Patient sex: M
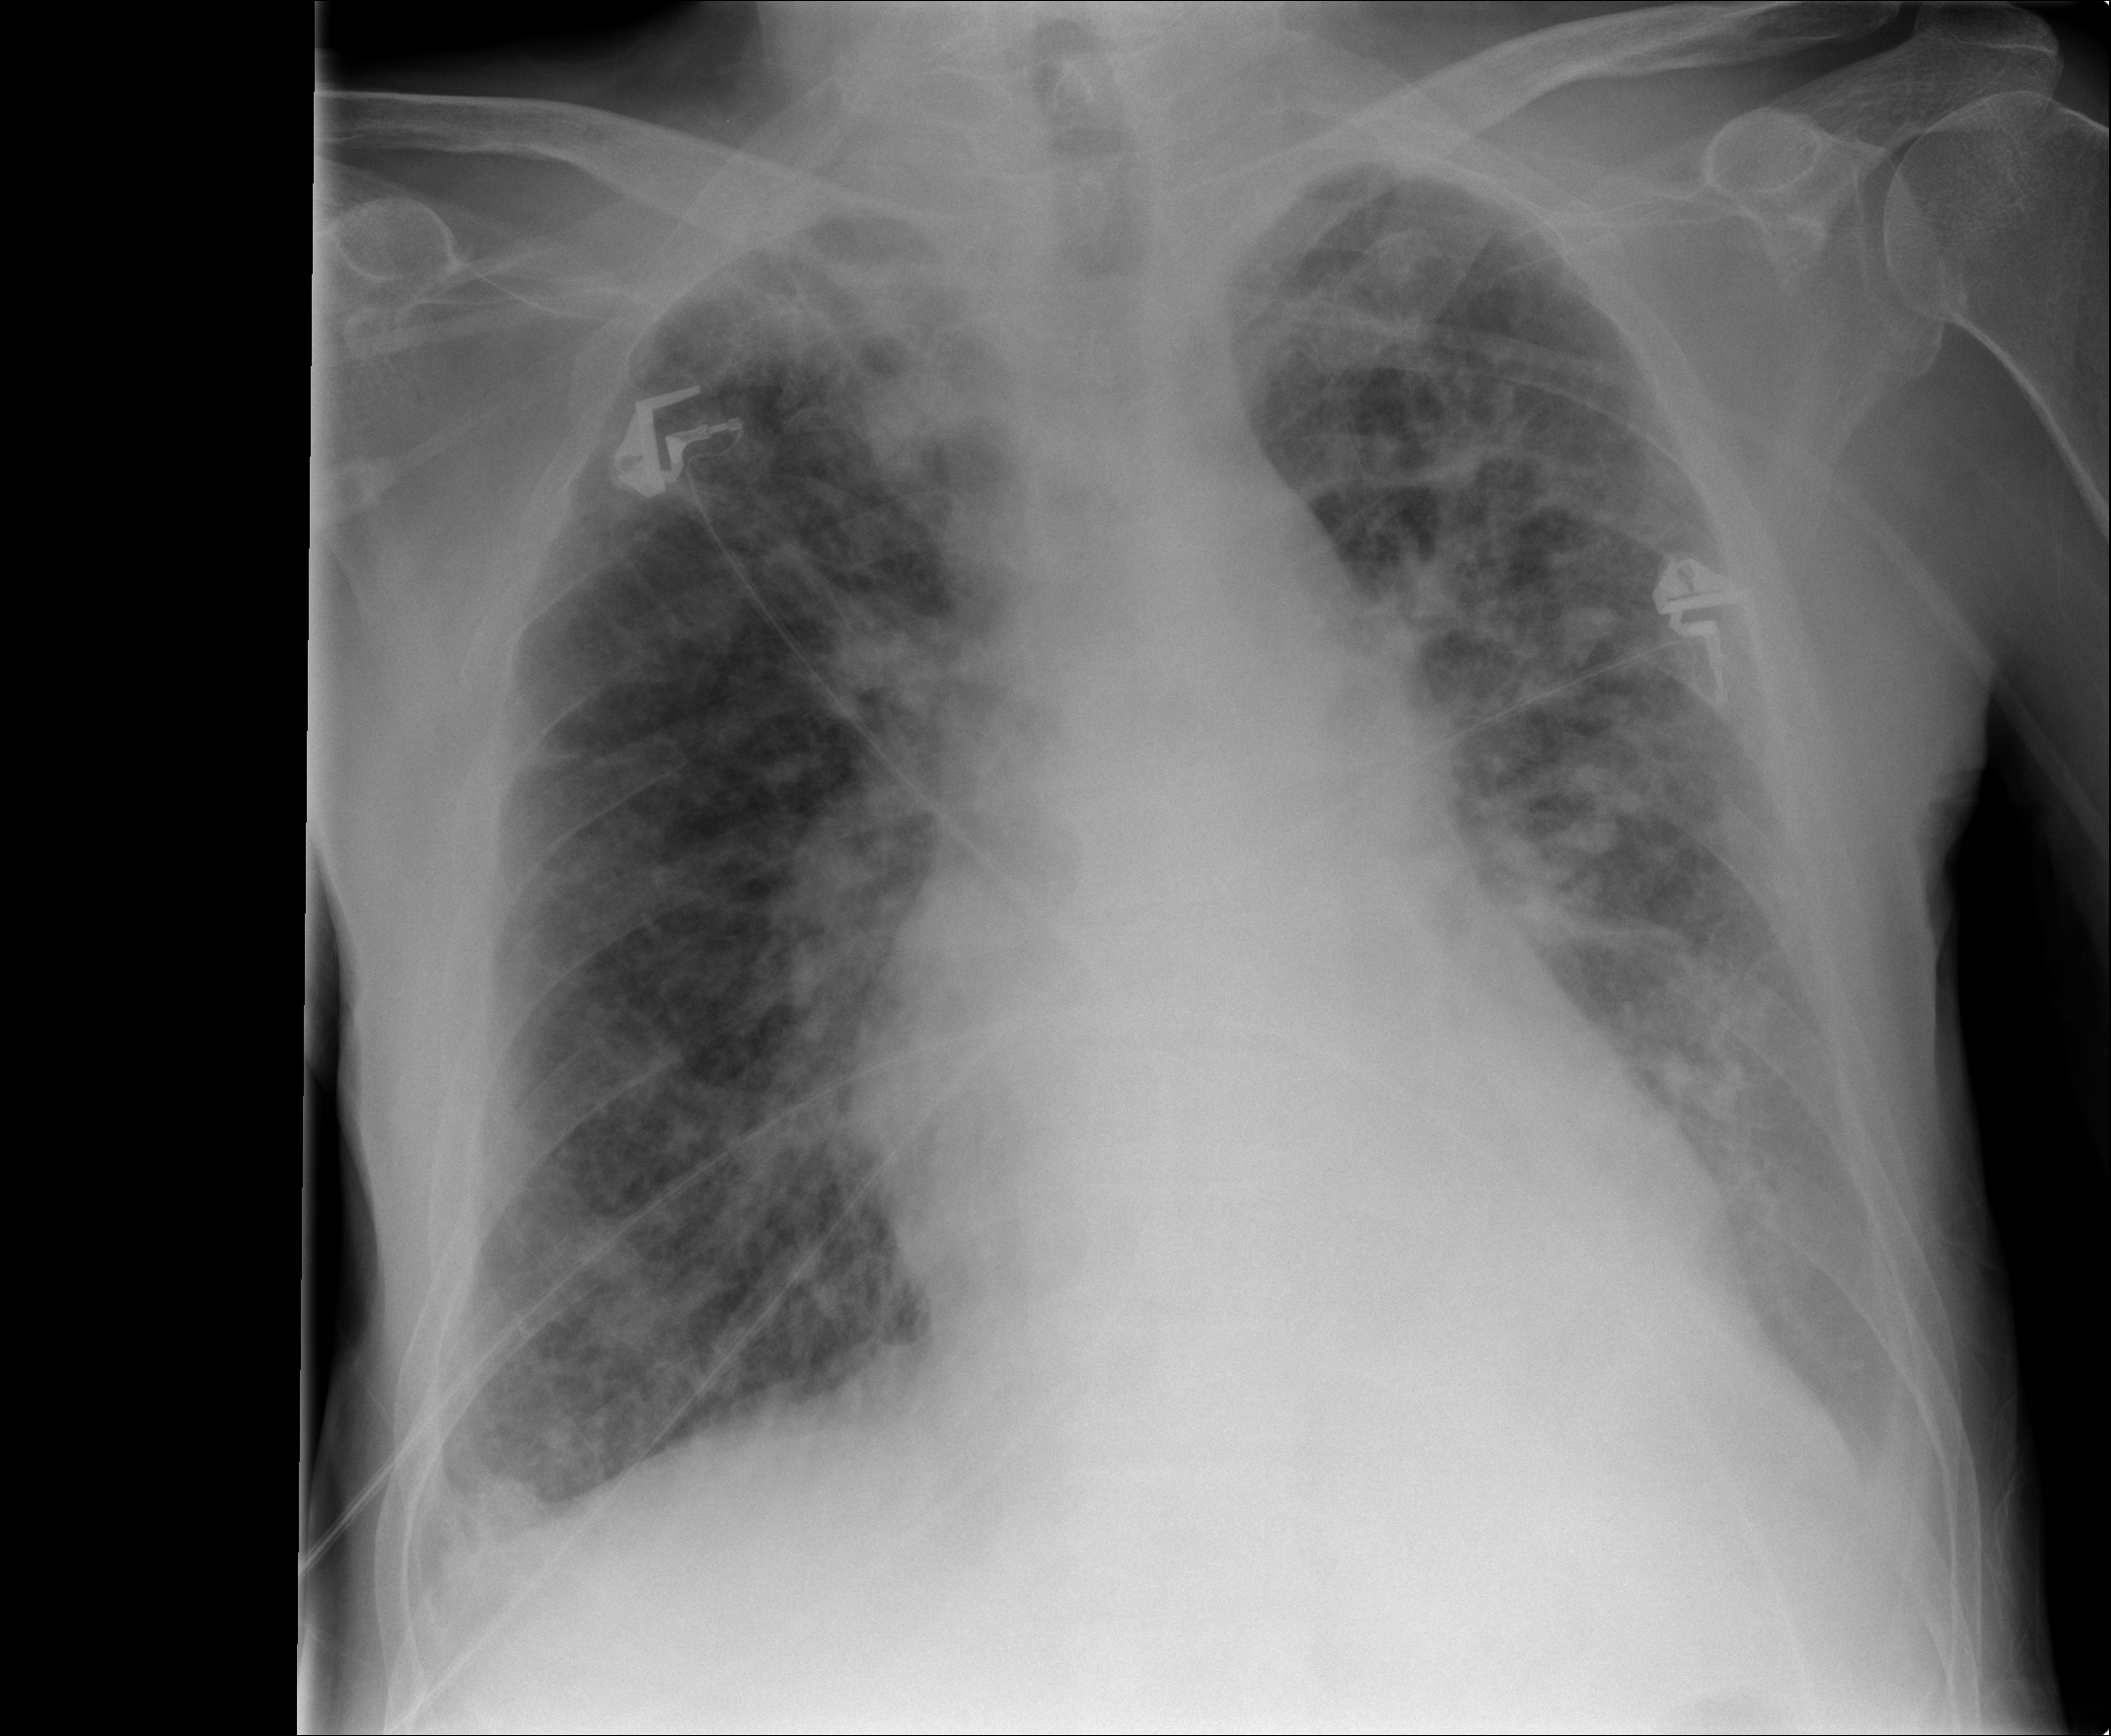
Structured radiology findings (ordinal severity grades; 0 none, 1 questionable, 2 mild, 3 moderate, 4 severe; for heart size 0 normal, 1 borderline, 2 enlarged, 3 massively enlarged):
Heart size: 1
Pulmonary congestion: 2
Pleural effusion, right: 1
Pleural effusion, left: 2
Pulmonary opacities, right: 3
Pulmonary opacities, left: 3
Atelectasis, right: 2
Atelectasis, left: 2